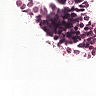
Metastatic tissue present: no